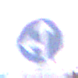
Verkehrszeichen: VorgeschriebeneFahrtrichtungGeradeausOderLinks
Zusatzzeichen unten: BesondereFahrzeugeUndTransportgueter4
Umgebung: Outdoor, Urban
Tageszeit: SunriseSunset
Wetter: Clear
Licht: Natural
Jahreszeit: NotSpecified
Kontrast: MediumContrast